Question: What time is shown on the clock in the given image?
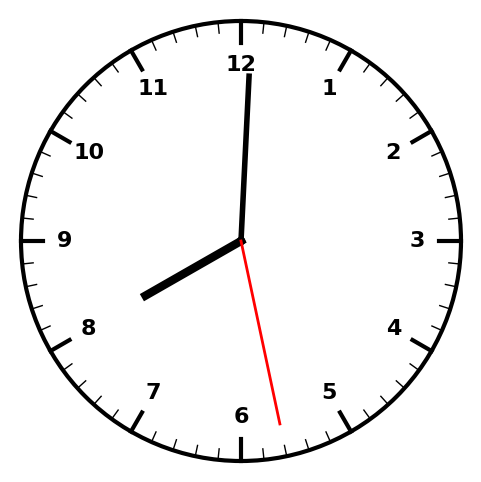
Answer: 08:00:28